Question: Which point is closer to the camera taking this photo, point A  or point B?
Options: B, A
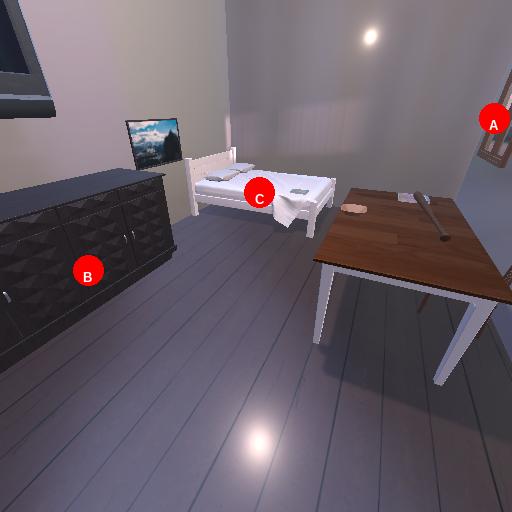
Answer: B